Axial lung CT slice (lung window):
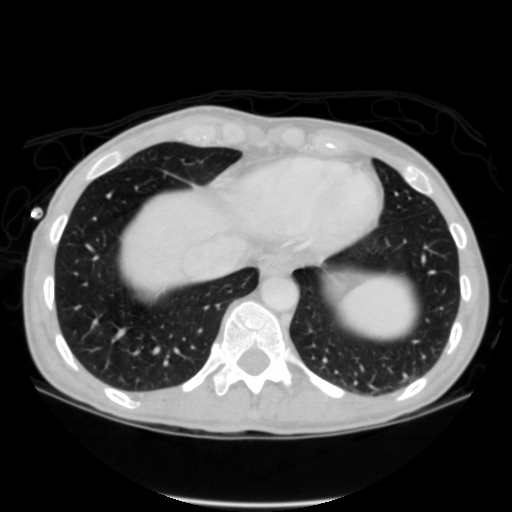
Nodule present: no